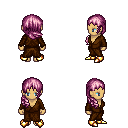
a pixel art fantasy rpg character, female body template, human, tanned skin, brown robe, metal pants, pink right-swept hairstyle, gold boots, four views (front, back, left, right), 2x2 character sprite sheet, small pixel art, hard edges, no anti-aliasing